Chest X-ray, PA view. Patient: 68 years old, sex M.
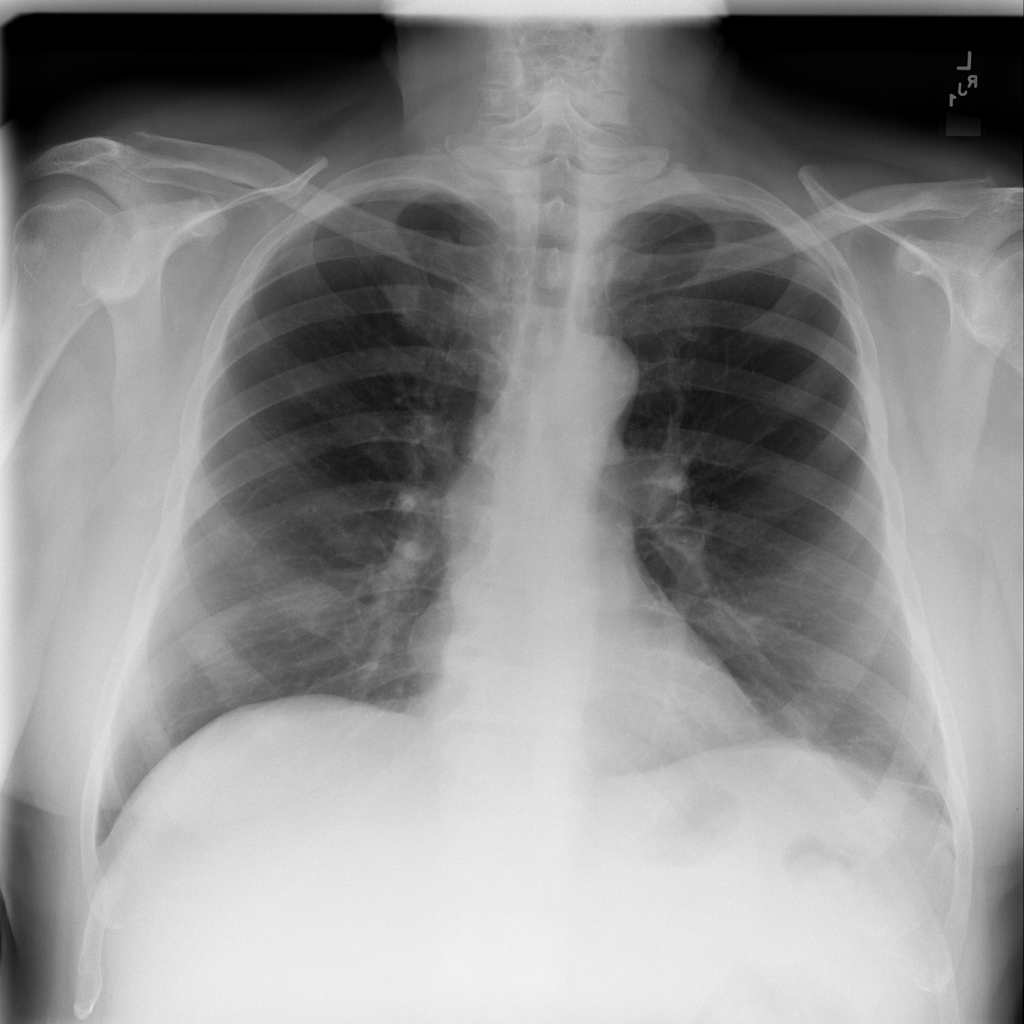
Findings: Atelectasis